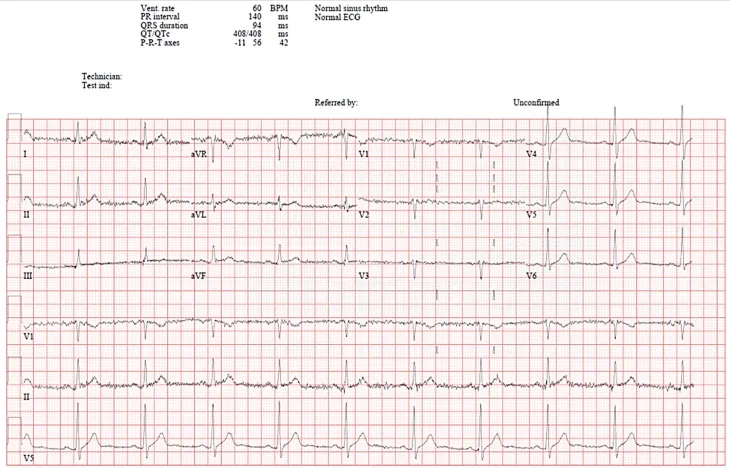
Baseline electrocardiogram for patient case #1 before starting Remdesivir therapy.
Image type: electrography (ekg)